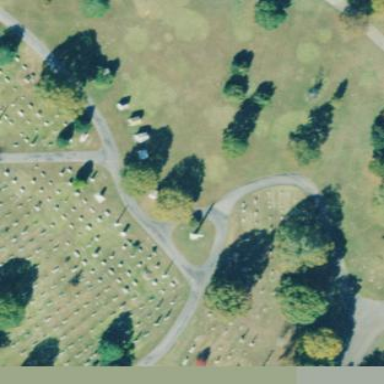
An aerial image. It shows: Sector within cemetery.